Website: lowes
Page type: cart
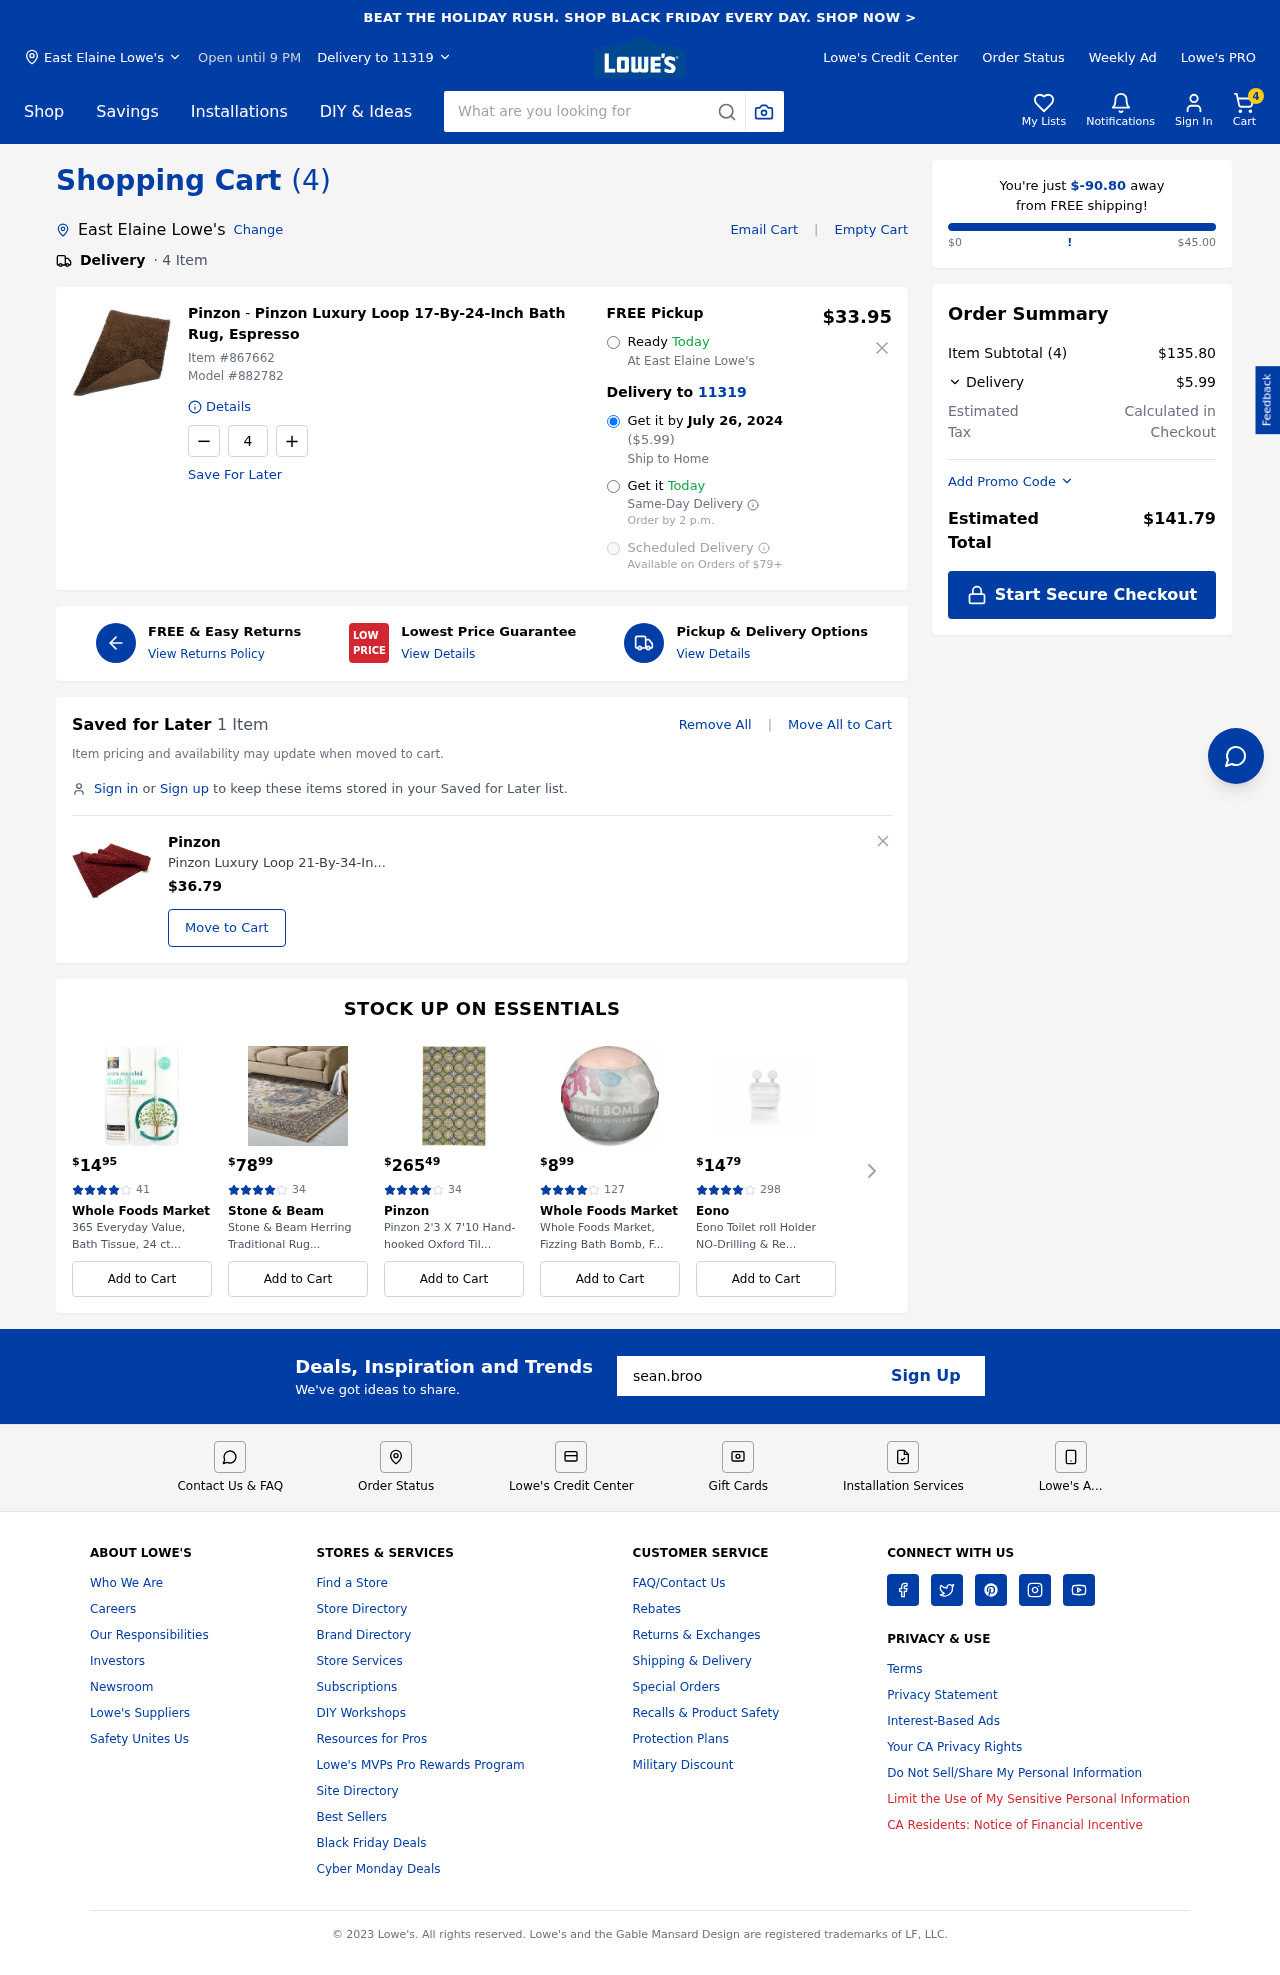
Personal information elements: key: PII_CITY
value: East Elaine Lowe's
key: PII_EMAIL
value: sean.brooks@hotmail.com
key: PII_POSTCODE
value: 11319
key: PII_CITY2
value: East Elaine Lowe's
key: PII_CITY3
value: East Elaine
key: PII_POSTCODE2
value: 11319
Product elements: key: PRODUCT1_BRAND
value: Pinzon
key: PRODUCT1_NAME
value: Pinzon Luxury Loop 17-By-24-Inch Bath Rug, Espresso
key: PRODUCT1_PRICE
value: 33.95
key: PRODUCT1_QUANTITY
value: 4
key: PRODUCT2_BRAND
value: Pinzon
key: PRODUCT2_NAME
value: Pinzon Luxury Loop 21-By-34-Inch Cotton Bath Rug, Brick
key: PRODUCT2_PRICE
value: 36.79
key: PRODUCT1_ITEM_NUMBER
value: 867662
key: PRODUCT1_MODEL_NUMBER
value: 882782
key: PRODUCT3_PRICE
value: $1495
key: PRODUCT3_NUM_RATINGS
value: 41
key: PRODUCT3_BRAND
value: Whole Foods Market
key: PRODUCT3_NAME
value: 365 Everyday Value, Bath Tissue, 24 ct...
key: PRODUCT4_PRICE
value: $7899
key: PRODUCT4_NUM_RATINGS
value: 34
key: PRODUCT4_BRAND
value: Stone & Beam
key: PRODUCT4_NAME
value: Stone & Beam Herring Traditional Rug...
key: PRODUCT5_PRICE
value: $26549
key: PRODUCT5_NUM_RATINGS
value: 34
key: PRODUCT5_BRAND
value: Pinzon
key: PRODUCT5_NAME
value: Pinzon 2'3 X 7'10 Hand-hooked Oxford Til...
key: PRODUCT6_PRICE
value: $899
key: PRODUCT6_NUM_RATINGS
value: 127
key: PRODUCT6_BRAND
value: Whole Foods Market
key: PRODUCT6_NAME
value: Whole Foods Market, Fizzing Bath Bomb, F...
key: PRODUCT7_PRICE
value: $1479
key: PRODUCT7_NUM_RATINGS
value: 298
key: PRODUCT7_BRAND
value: Eono
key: PRODUCT7_NAME
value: Eono Toilet roll Holder NO-Drilling & Re...
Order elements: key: ORDER_NUM_ITEMS
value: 4
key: ORDER_DELIVERY_DATE
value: July 26, 2024
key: ORDER_SHIPPING_COST2
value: $5.99
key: ORDER_SHIPPING_AWAY
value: $-90.80
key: ORDER_SUBTOTAL
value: $135.80
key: ORDER_SHIPPING_COST
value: $5.99
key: ORDER_TOTAL
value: $141.79
Search elements: key: HEADER_SEARCH
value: What are you looking for
Other elements: key: SAVED_NUM_ITEMS
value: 1 Item